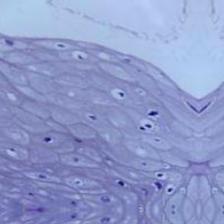
Diagnosis: Normal